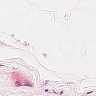
Metastatic tissue present: no